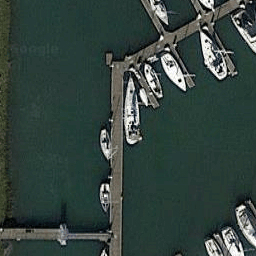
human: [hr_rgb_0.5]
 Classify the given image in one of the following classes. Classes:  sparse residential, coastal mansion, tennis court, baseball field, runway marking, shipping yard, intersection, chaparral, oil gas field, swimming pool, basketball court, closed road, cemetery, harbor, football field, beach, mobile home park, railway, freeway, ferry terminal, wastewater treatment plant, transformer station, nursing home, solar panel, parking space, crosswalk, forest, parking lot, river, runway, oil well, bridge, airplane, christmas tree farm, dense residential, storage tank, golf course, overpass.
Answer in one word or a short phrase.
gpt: harbor